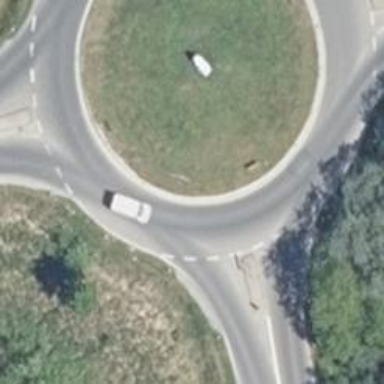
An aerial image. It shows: Tertiary road with asphalt surface leading to roundabout junction.